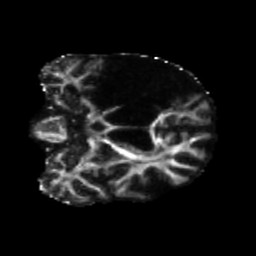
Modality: FA
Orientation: coronal
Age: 64
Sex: male
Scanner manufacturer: siemens
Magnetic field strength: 3 T
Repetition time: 5.47 s
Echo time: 0.0854 s